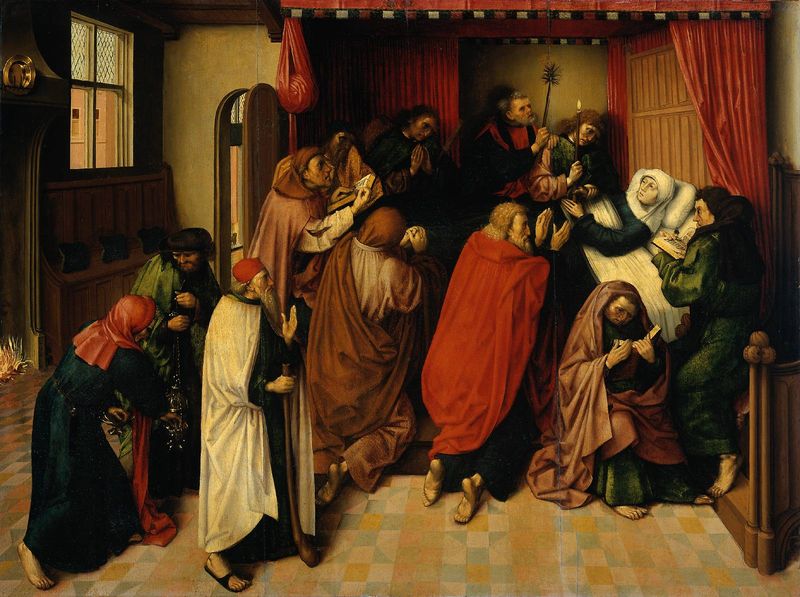
Titel: Marientod
Künstler: Meister des Amsterdamer Marientodes
Standort: Amsterdam
Institution: Rijksmuseum
Schlagwörter: blau, feuer, gemälde, gruppe, hand, mann, umhang, weiß, frauen, gelb, grün, menschen, braun, fenster, frau, hell, holz, hut, licht, männer, raum, schwarz, stuhl, tür, zimmer, dach, rot, tuch, beige, haube, malerei, versammlung, bart, kappe, wand, bibel, falten, stehen, tod, tot, trauer, holland, innenraum, niederlande, vorhang, öl, boden, gewand, interieur, mantel, tücher, adel, gewänder, gotik, kamin, füße, schuhe, bank, bischof, kissen, kopftuch, lesen, kerze, bett, kammer, sandalen, laken, seitenlicht, barfuss, erker, offen, krank, buch, fliesen, knien, tote, nonne, schrecken, vermeer, mosaik, arzt, beten, gebet, sterbende, bettpfosten, gotisch, sterben, totenbett, krankheit, leid, flehen, mittelalter, betende, priester, segen, segnen, segnung, weihrauch, mönch, baldachin, heiliger, mönche, flämisch, patrizier, heilige, schreiber, anbeten, niederland, heilig, maria, anbetung, heilung, kranke, beweinung, mutter gottes, marie, petrus, lesende, umhnag, bitten, gläubige, marientod, himmelbett, amsterdam, alkoven, weihwasser, bettvorhang, nonnen, sterbebett, apostel, letzte ölung, niederknien, totengebet, van eyck, baldachim, tod mariens, verrat, mitleiden, altniederländer, sakramente, besuchen, bettnische, altniederländische malerei, heilige sakramente, letzte salbung, marias tod, mariens, tod mariä, kranke oder sterbende umgeben von personen, krankj, heiliuger, öffen, bettumrandung